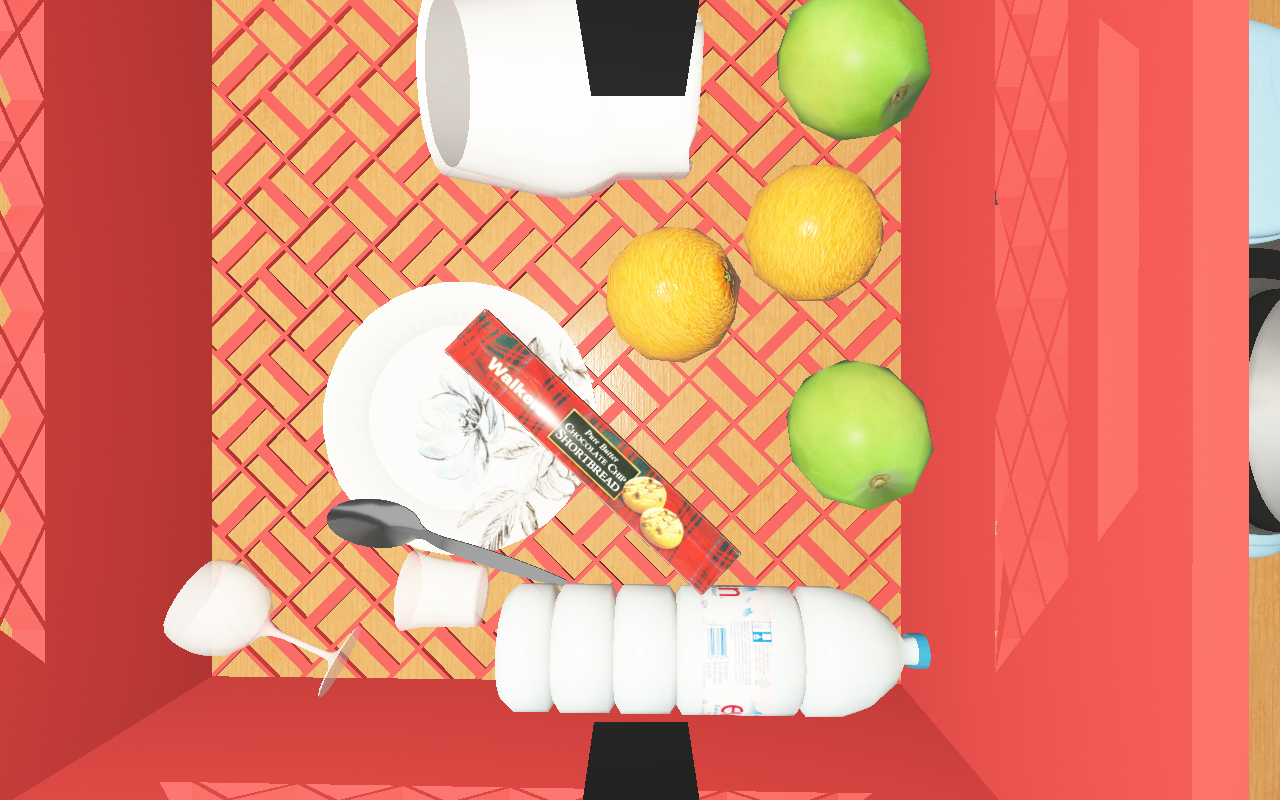
Objects in the scene:
carafe
apple
apple
orange
orange
spoon
plate
jam jar
cereal box
biscuit box